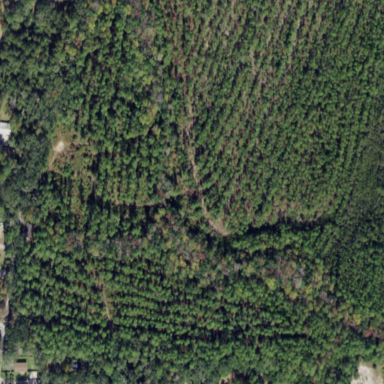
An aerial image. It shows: Forest area predominantly covered with needle-leaved trees.